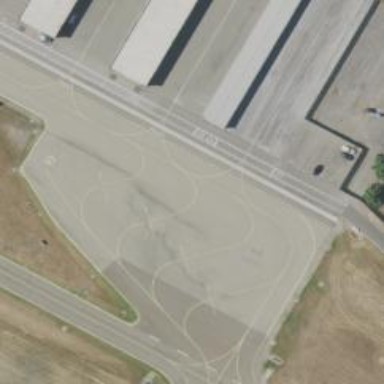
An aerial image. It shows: View of taxiway at the airport.